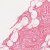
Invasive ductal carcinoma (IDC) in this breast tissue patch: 0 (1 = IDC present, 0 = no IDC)